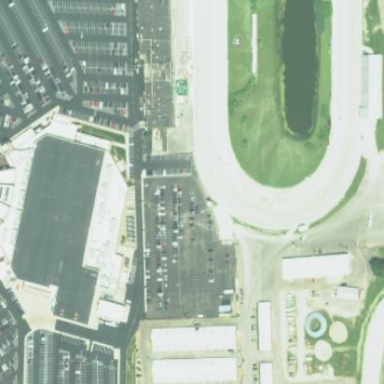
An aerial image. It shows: Casino.